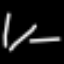
Label: line